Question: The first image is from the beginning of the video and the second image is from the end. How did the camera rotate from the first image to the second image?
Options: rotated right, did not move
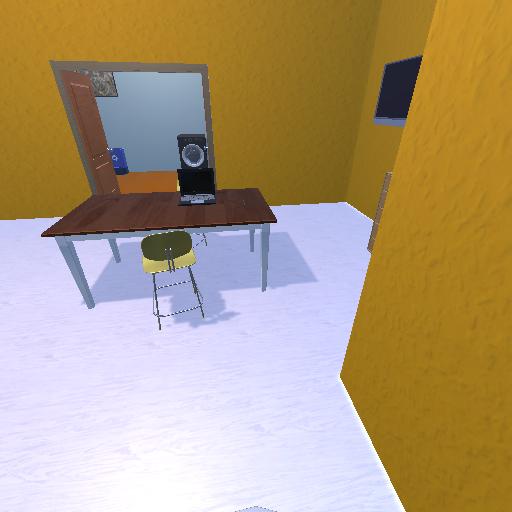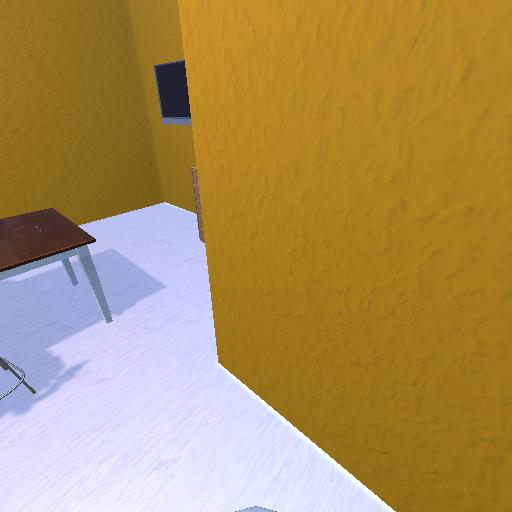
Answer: rotated right